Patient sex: M
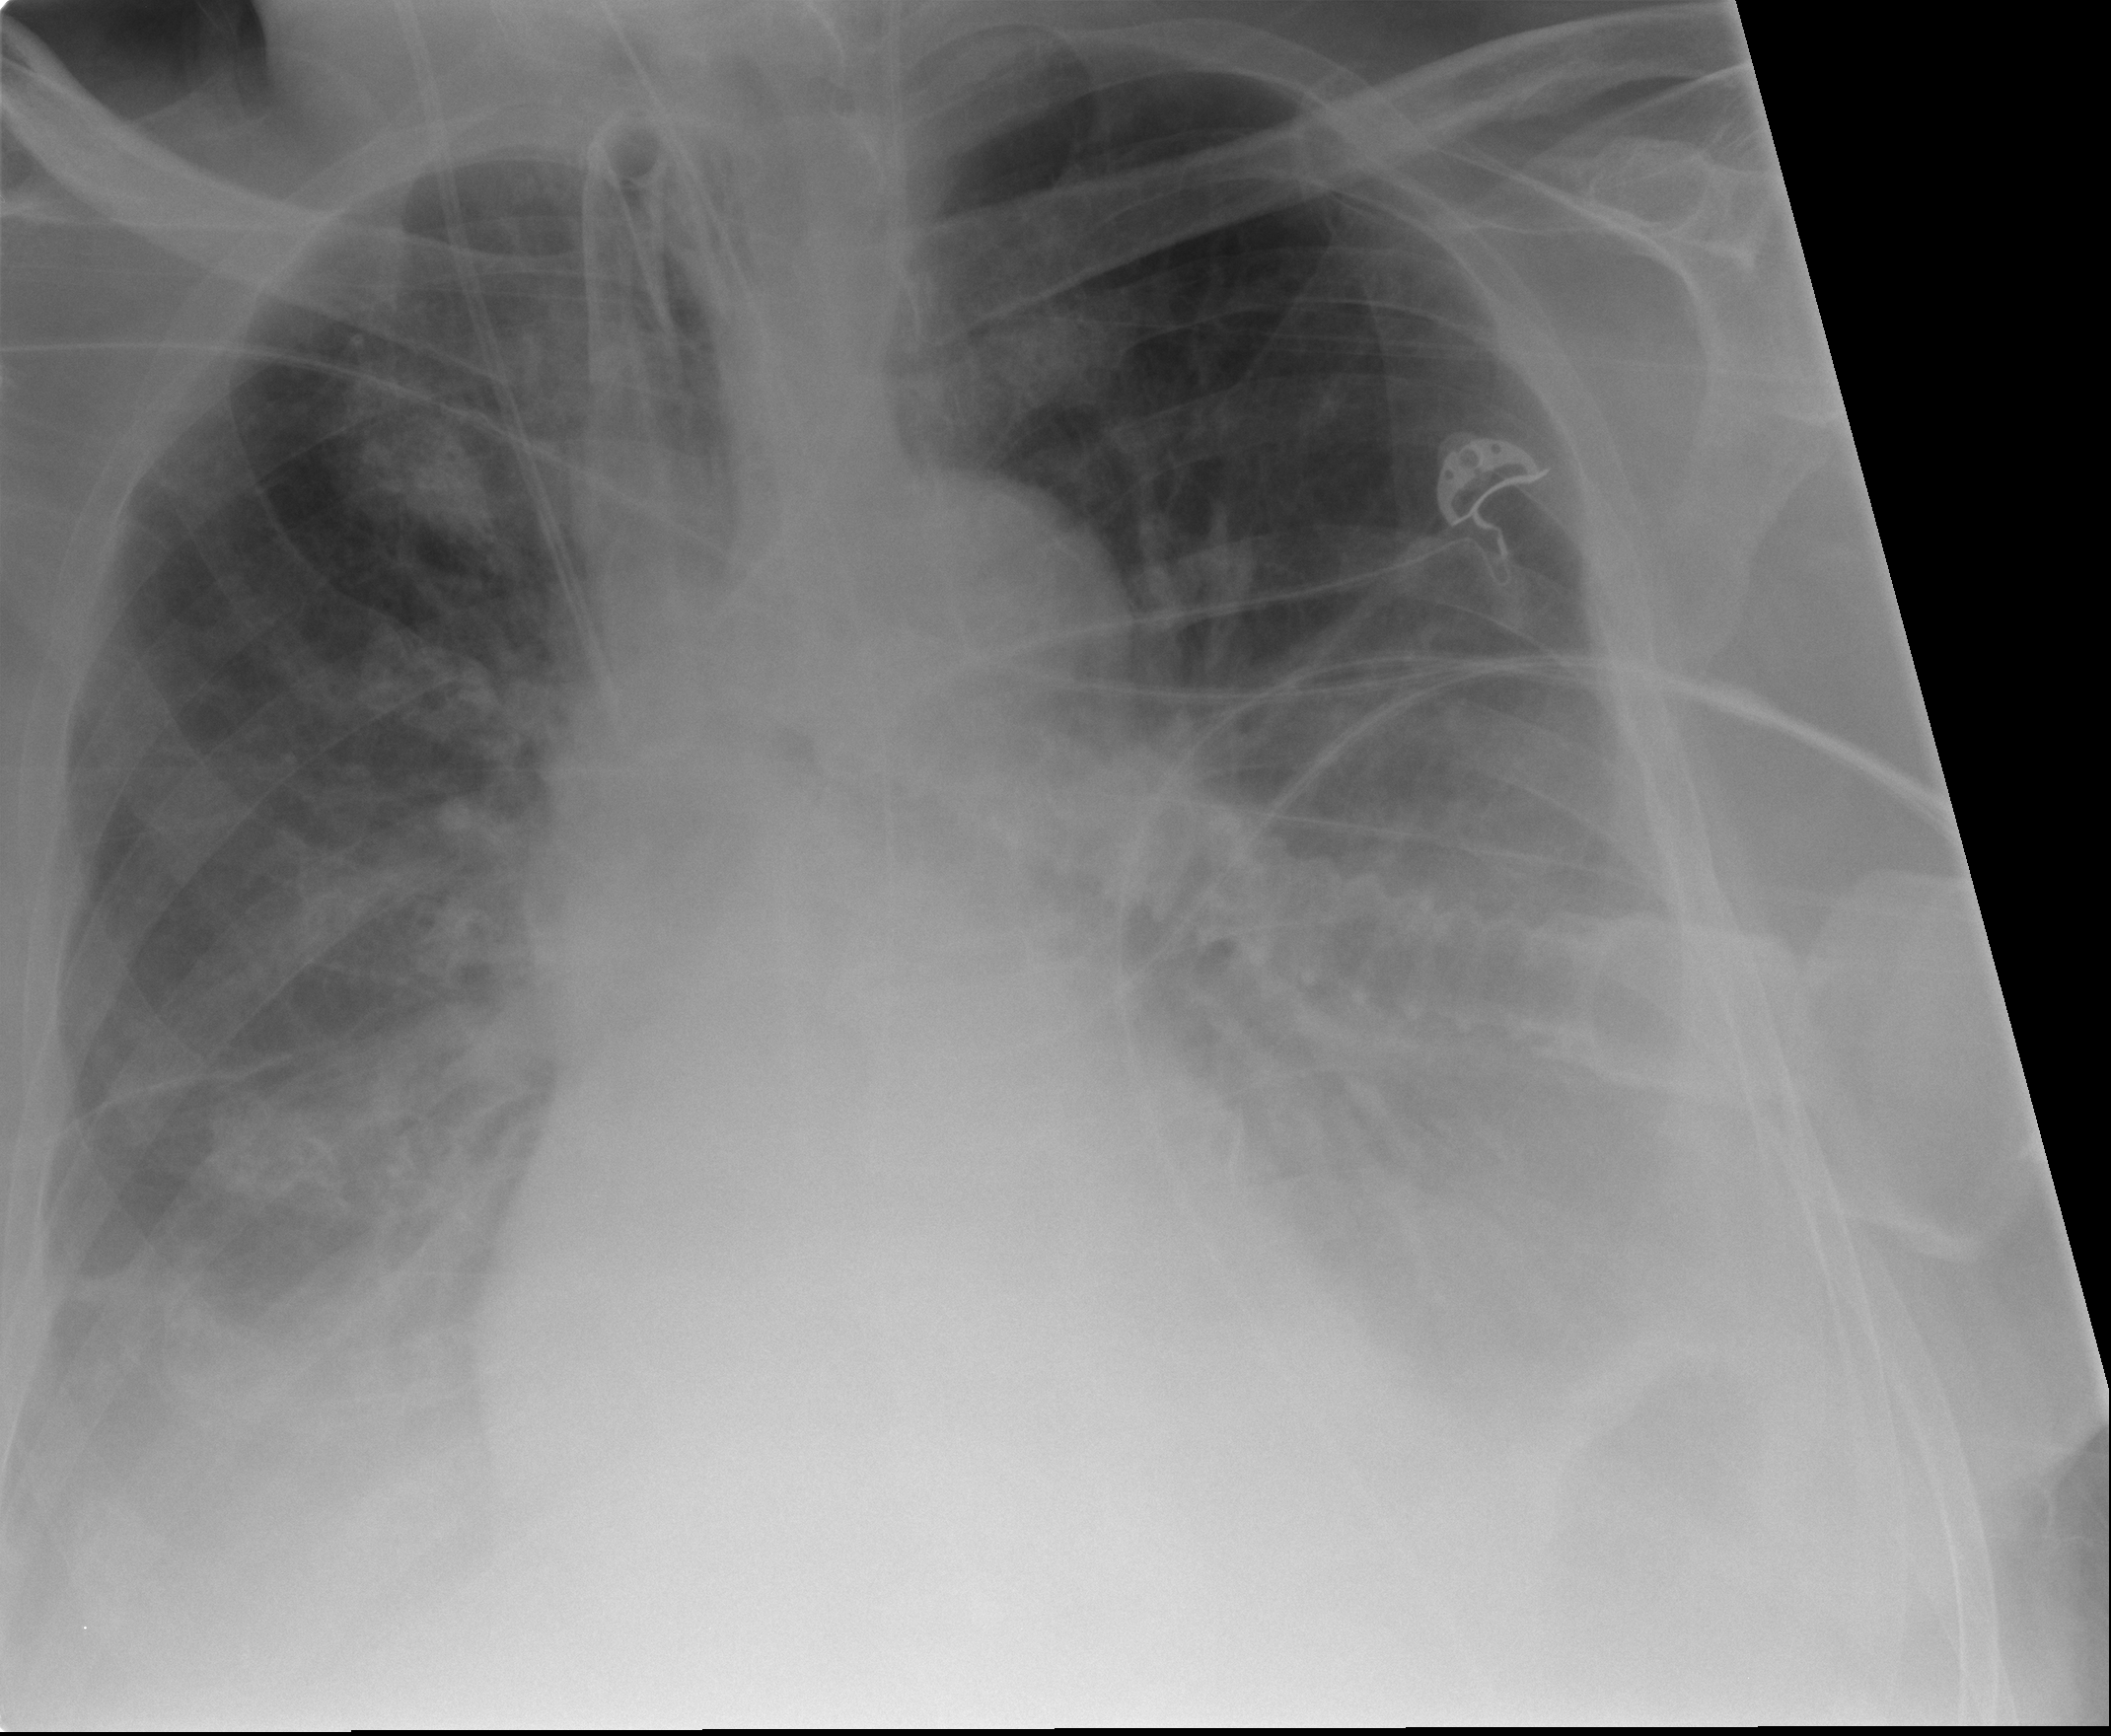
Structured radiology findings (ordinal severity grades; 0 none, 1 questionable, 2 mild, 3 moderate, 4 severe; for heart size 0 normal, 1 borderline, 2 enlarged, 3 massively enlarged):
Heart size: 1
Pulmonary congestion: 3
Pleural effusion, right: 2
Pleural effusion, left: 3
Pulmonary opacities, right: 1
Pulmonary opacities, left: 1
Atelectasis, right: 2
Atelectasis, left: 2